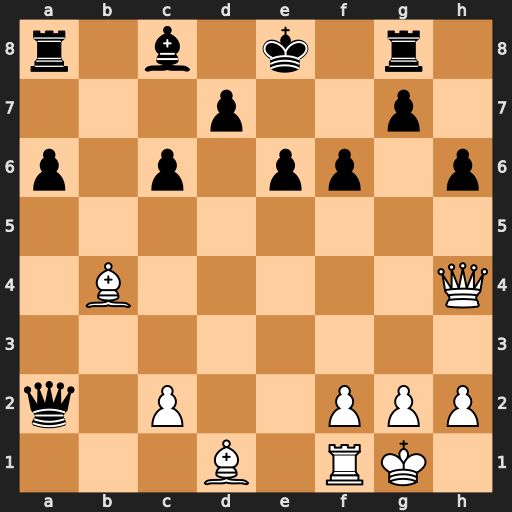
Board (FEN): r1b1k1r1/3p2p1/p1p1pp1p/8/1B5Q/8/q1P2PPP/3B1RK1
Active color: w
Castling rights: q
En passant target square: -
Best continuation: Qh5+ Kd8 Qf7